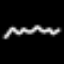
Label: squiggle